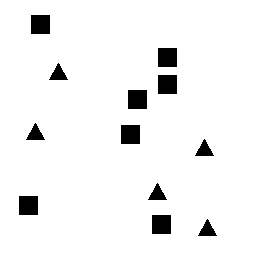
Squares: 7
Triangles: 5
Stars: 0
Total shapes: 12